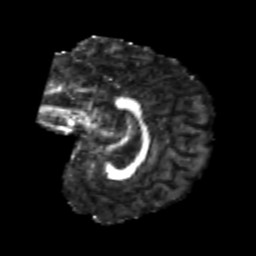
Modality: FA
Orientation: sagittal
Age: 21
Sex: female
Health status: healthy
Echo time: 0.074 s